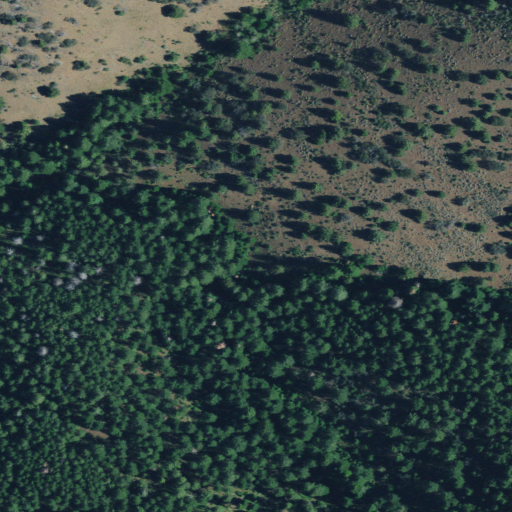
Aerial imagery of depression(s) in Oregon named The Hole containing evergreen forest, grassland, and shrub